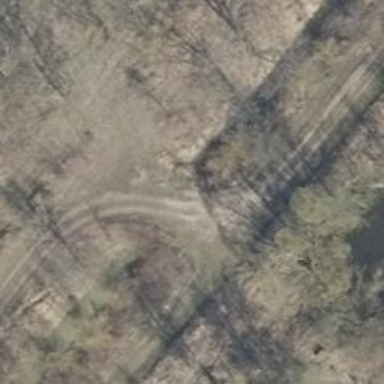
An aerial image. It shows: Sandy track with grade5 tracktype.